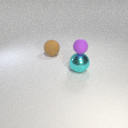
small purple rubber sphere above large cyan metal sphere